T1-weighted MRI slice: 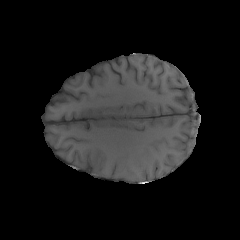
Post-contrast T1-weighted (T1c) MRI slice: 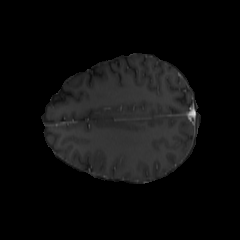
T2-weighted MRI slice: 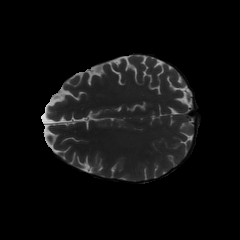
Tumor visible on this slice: no